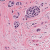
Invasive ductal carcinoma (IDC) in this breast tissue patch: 1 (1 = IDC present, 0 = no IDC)